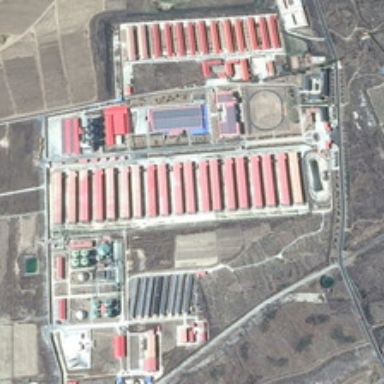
An industrial area with some rectangular buildings are surrounded by farmlands .